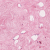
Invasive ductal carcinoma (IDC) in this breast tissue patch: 0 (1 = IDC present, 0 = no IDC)